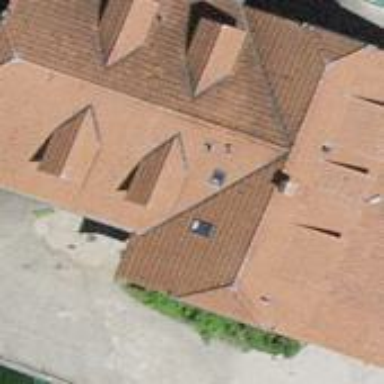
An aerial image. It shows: Residential building with half-hipped roof shape.